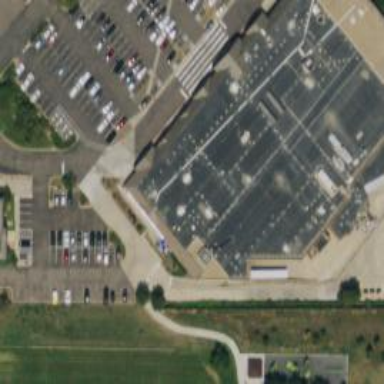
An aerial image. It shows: Supermarket building.